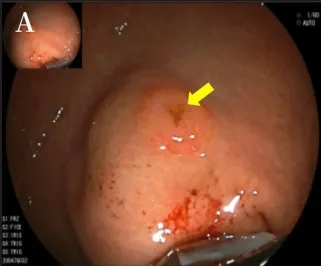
The gastroscope showed a submucosal uplift in the fundus of the stomach (A).
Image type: endoscopy (gi_endoscopy)